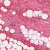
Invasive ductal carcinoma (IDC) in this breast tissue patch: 0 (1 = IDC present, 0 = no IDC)